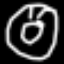
Label: donut